Question: I'm trying to create a fadeout effect such that the last 5 or 6 characters in a title bar get progressively more transparent as they approach the edge of their container.
I can't base this on character count as the page is responsive and could be any width. I also can't just overlay a gradient on top of it because there's already a gradient on the background which would make this obvious, unless I can gradient my CSS from transparent to a color, which I don't believe is possible.
My hope is that I can somehow select the characters closest to the cutoff point (before they become hidden by overflow:hidden on the parent element), like so:

I've tried to do this via the ":last" selector, but can only target tags:
'''
$('#scalable:visible:last').css('opacity','.5');
'''
Here's my first stab at it in a jsfiddle: <URL>
Fix was pure css:
'''
#scalable {
background: #408800; /* Old browsers */
background: -webkit-gradient(linear, 0 0, 0 100%, from(#408800), to(#316600));
background: -webkit-linear-gradient(#408800 0%, #316600 100%);
background: -moz-linear-gradient(#408800 0%, #316600 100%);
background: -o-linear-gradient(#408800 0%, #316600 100%);
background: linear-gradient(#408800 0%, #316600 100%); /* FF3.6+ */ /* Chrome,Safari4+ */ /* Chrome10+,Safari5.1+ */ /* Opera 11.10+ */ /* IE10+ */ /* W3C */
filter: progid:DXImageTransform.Microsoft.gradient( startColorstr='#408800', endColorstr='#316600',GradientType=0 ); /* IE6-9 */
color: white;
font-size: 20px;
font-weight: bold;
margin: 50px auto 0;
padding: 1em;
overflow: hidden;
width: 80%;
position: relative;
}
#scalable:after {
content: " ";
position: absolute;
height: 100%;
width: 140px;
top: 0;
right: 0;
background: -moz-linear-gradient(left, rgba(49,102,0,0) 0%, rgba(49,102,0,0.56) 51%, rgba(49,102,0,1) 100%);
background: -webkit-gradient(linear, left top, right top, color-stop(0%,rgba(49,102,0,0)), color-stop(51%,rgba(49,102,0,0.56)), color-stop(100%,rgba(49,102,0,1)));
background: -webkit-linear-gradient(left, rgba(49,102,0,0) 0%,rgba(49,102,0,0.56) 51%,rgba(49,102,0,1) 100%);
background: -o-linear-gradient(left, rgba(49,102,0,0) 0%,rgba(49,102,0,0.56) 51%,rgba(49,102,0,1) 100%);
background: -ms-linear-gradient(left, rgba(49,102,0,0) 0%,rgba(49,102,0,0.56) 51%,rgba(49,102,0,1) 100%);
background: linear-gradient(to right, rgba(49,102,0,0) 0%,rgba(49,102,0,0.56) 51%,rgba(49,102,0,1) 100%);
filter: progid:DXImageTransform.Microsoft.gradient( startColorstr='#<PHONE>', endColorstr='#408800',GradientType=1 );
}
'''
Documented in this fiddle: <URL>
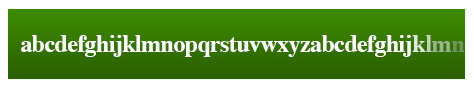
Answer: Would you mind using a pure CSS solution here?
I've used CSS horizontal gradient with opacity, and also I've used ':after' selector so that you don't have to add another element in your current syntax, this is real handy when you don't have access to the HTML or you cannot change it for some reason.. but also I would like to tell you that ':after' doesn't support IE8, in this case you need to nest an element inside your '#scalable'
<URL>
'''
#scalable {
background-color: #408800;
color: white;
font-size: 20px;
font-weight: bold;
height: 65px;
margin: 50px auto 0;
padding: 0 1em;
overflow: hidden;
width: 80%;
position: relative;
}
#scalable:after {
content: " ";
position: absolute;
height: 100%;
width: 100%;
top: 0;
background: -moz-linear-gradient(left, rgba(64,136,0,0) 0%, rgba(64,136,0,0) 74%, rgba(64,136,0,1) 100%);
background: -webkit-gradient(linear, left top, right top, color-stop(0%,rgba(64,136,0,0)), color-stop(74%,rgba(64,136,0,0)), color-stop(100%,rgba(64,136,0,1)));
background: -webkit-linear-gradient(left, rgba(64,136,0,0) 0%,rgba(64,136,0,0) 74%,rgba(64,136,0,1) 100%);
background: -o-linear-gradient(left, rgba(64,136,0,0) 0%,rgba(64,136,0,0) 74%,rgba(64,136,0,1) 100%);
background: -ms-linear-gradient(left, rgba(64,136,0,0) 0%,rgba(64,136,0,0) 74%,rgba(64,136,0,1) 100%);
background: linear-gradient(to right, rgba(64,136,0,0) 0%,rgba(64,136,0,0) 74%,rgba(64,136,0,1) 100%);
filter: progid:DXImageTransform.Microsoft.gradient( startColorstr='#<PHONE>', endColorstr='#408800',GradientType=1 );
}
'''
You can just adjust the gradient according to your needs, if you see <URL>, I've stretched it much more than my previous one.
And yes, gradient codes do look scary, but you've got a <URL> for creating gradiesnts which will handle them quiet well.
Note: By using this, it will disable the text selection as you are overlaying an element on the text, so in order to prevent in convenience to your users you can make something like
'''
#scalable:hover:after {
display: none;
}
'''
<URL>